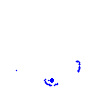
Particle: proton